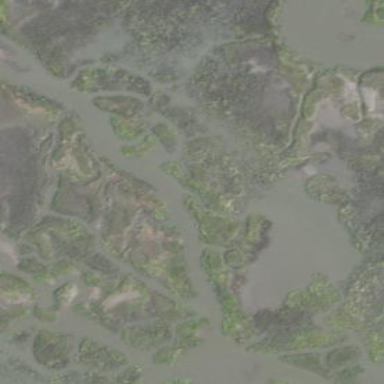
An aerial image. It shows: Marsh wetland.